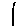
Label: line